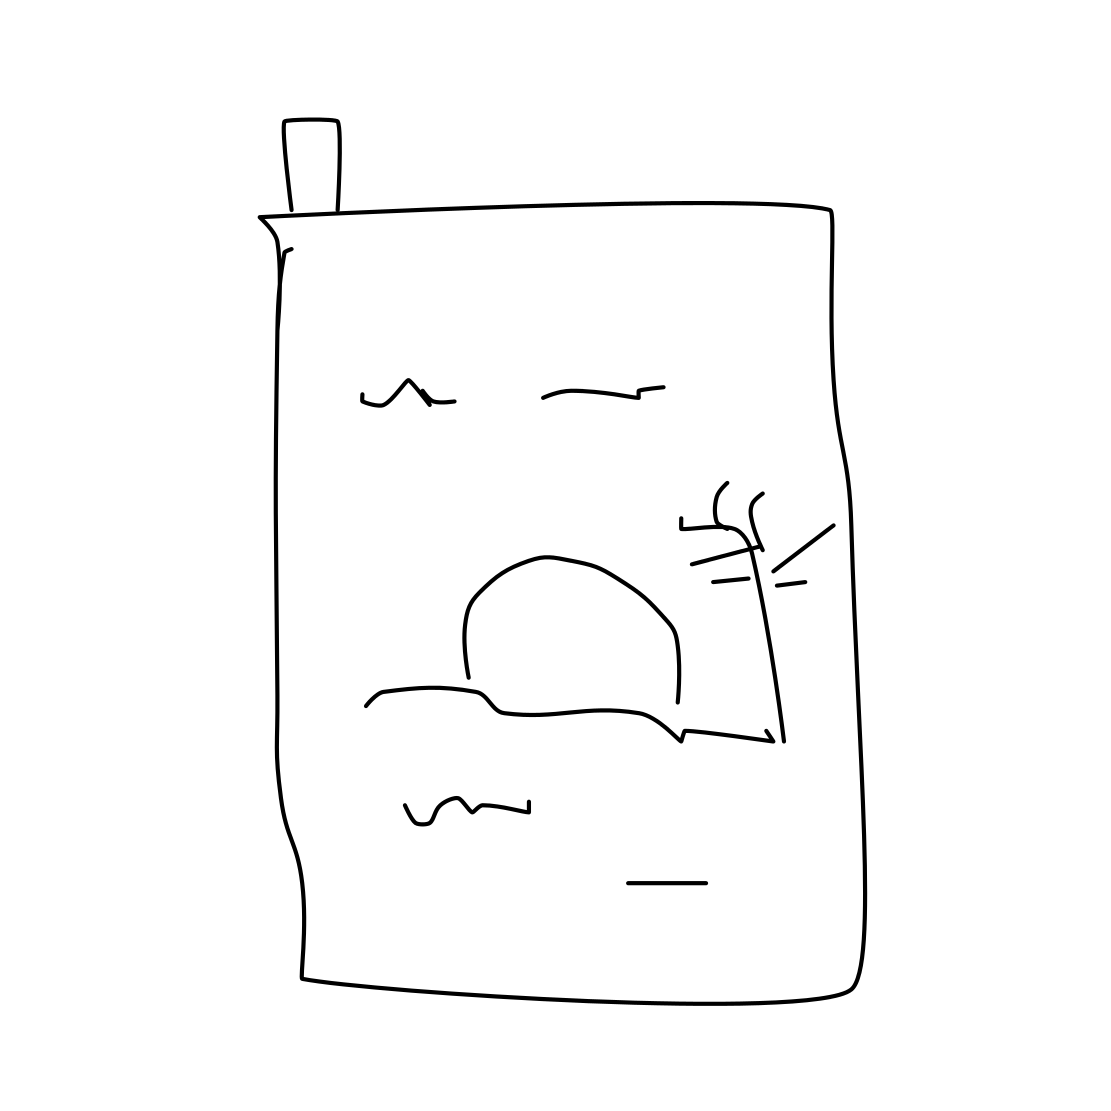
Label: book